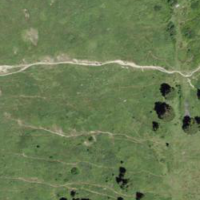
EUNIS habitat code: 23
Species observed at this site:
Arnica montana